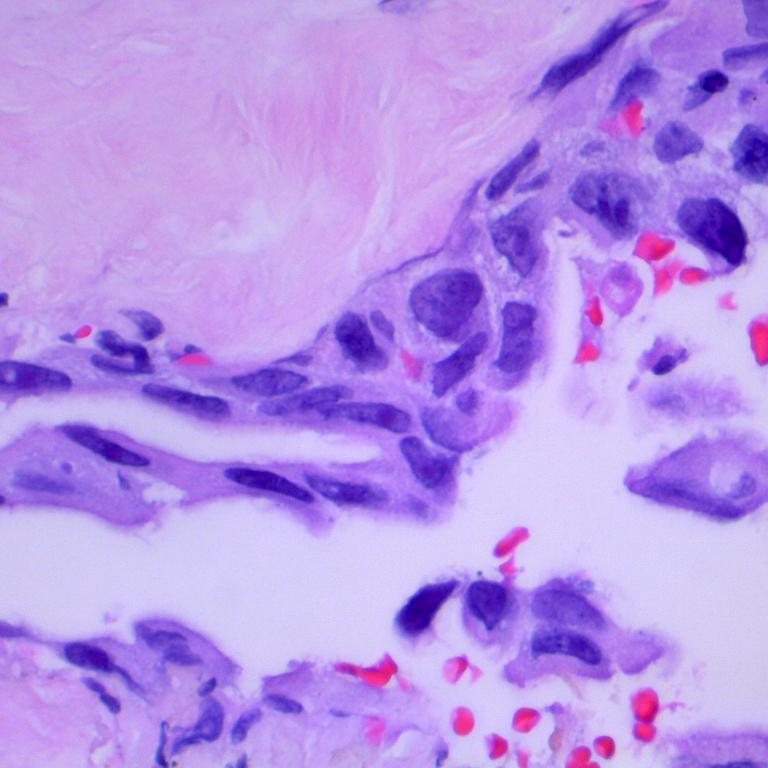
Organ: lung
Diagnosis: adenocarcinomas